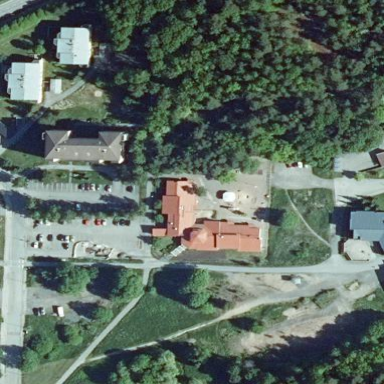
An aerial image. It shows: Kindergarten.